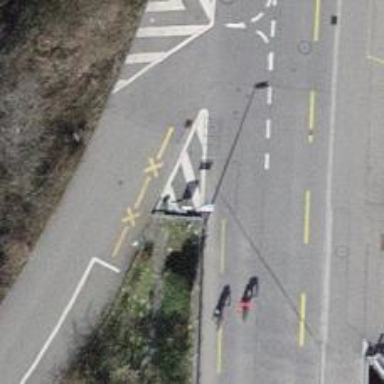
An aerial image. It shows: Bus stop with platform for public transport.